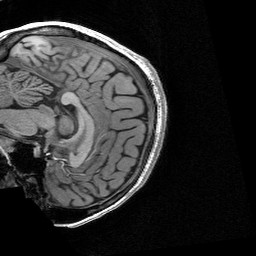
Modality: T1w
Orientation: sagittal
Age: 30
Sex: female